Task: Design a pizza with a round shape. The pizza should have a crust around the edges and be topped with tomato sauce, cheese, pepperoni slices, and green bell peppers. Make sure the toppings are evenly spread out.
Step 558:
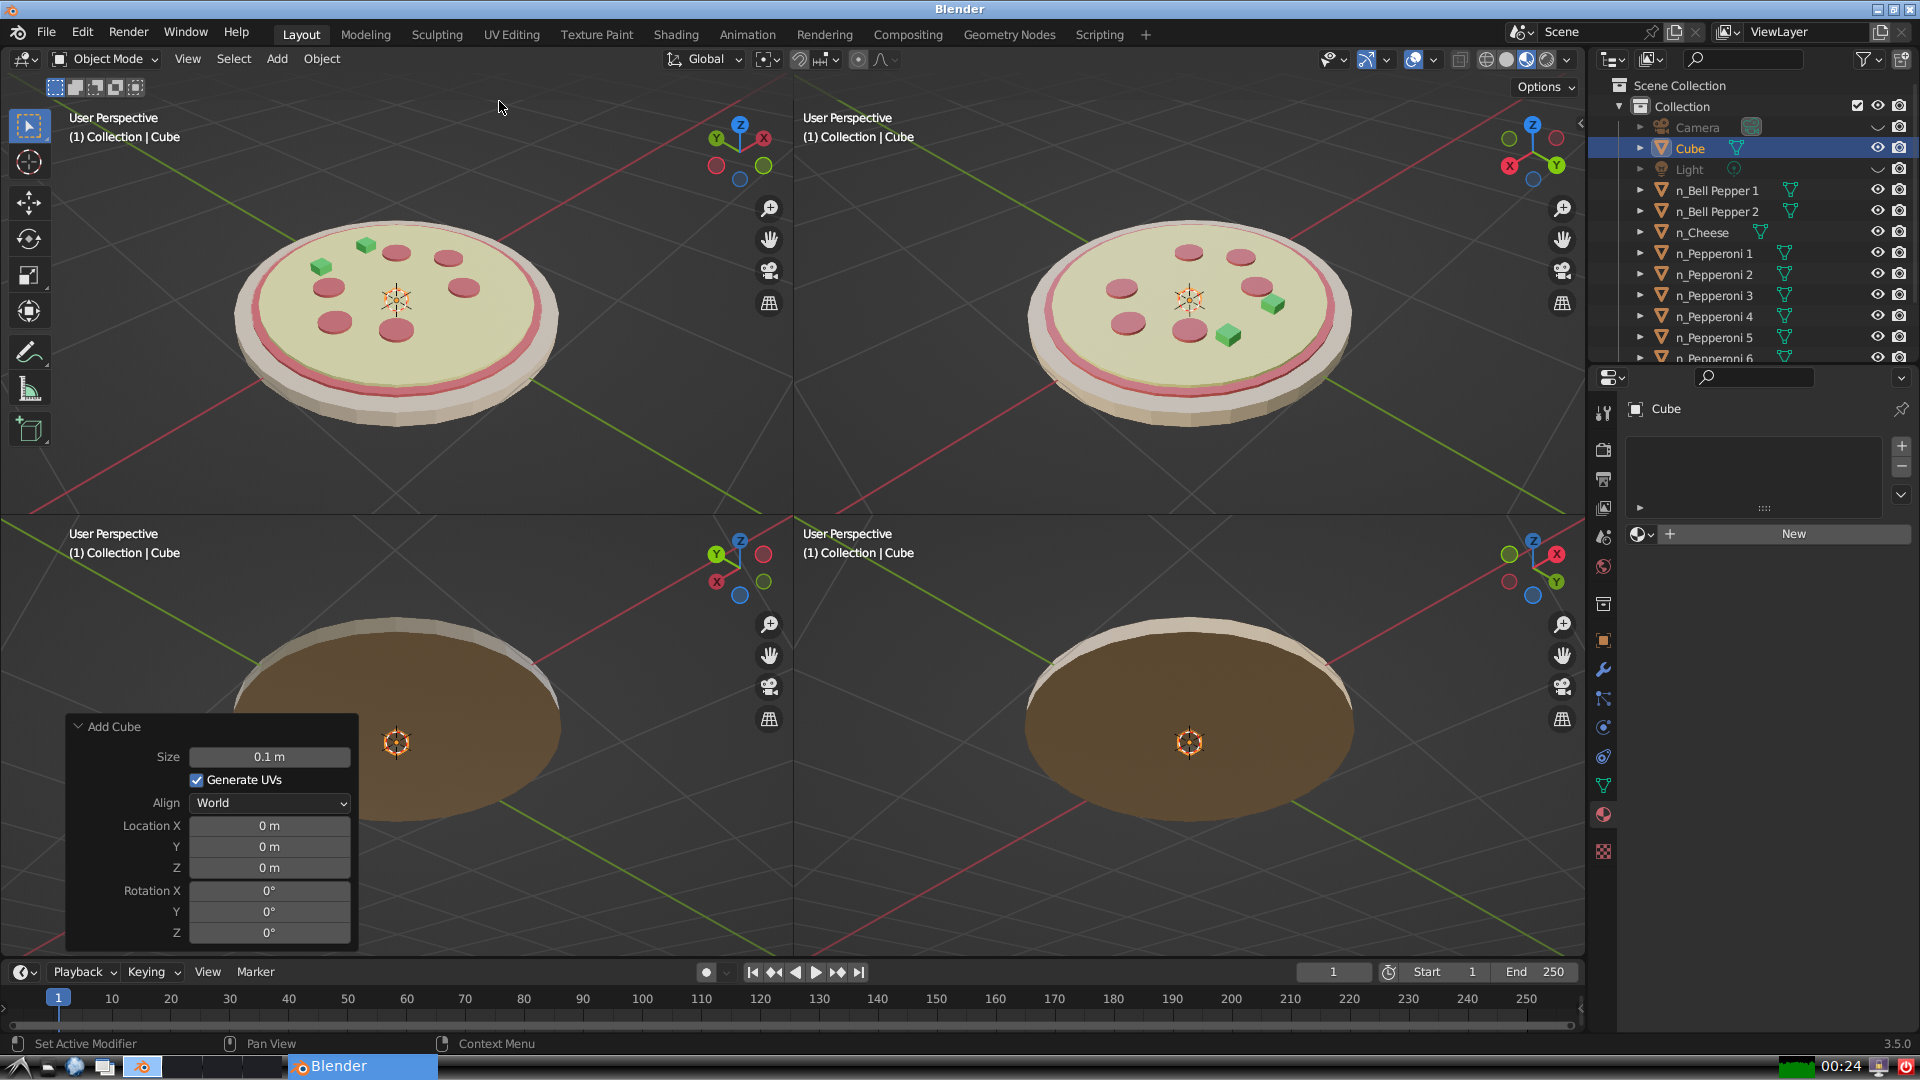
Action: {"mouse_move": [270, 757]}